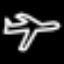
Label: airplane